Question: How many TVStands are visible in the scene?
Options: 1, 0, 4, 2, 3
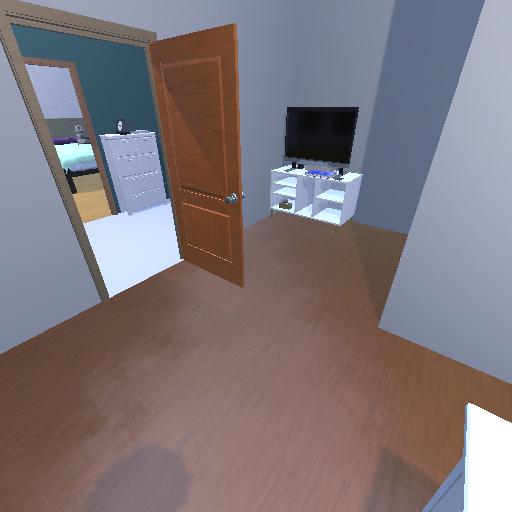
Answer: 1